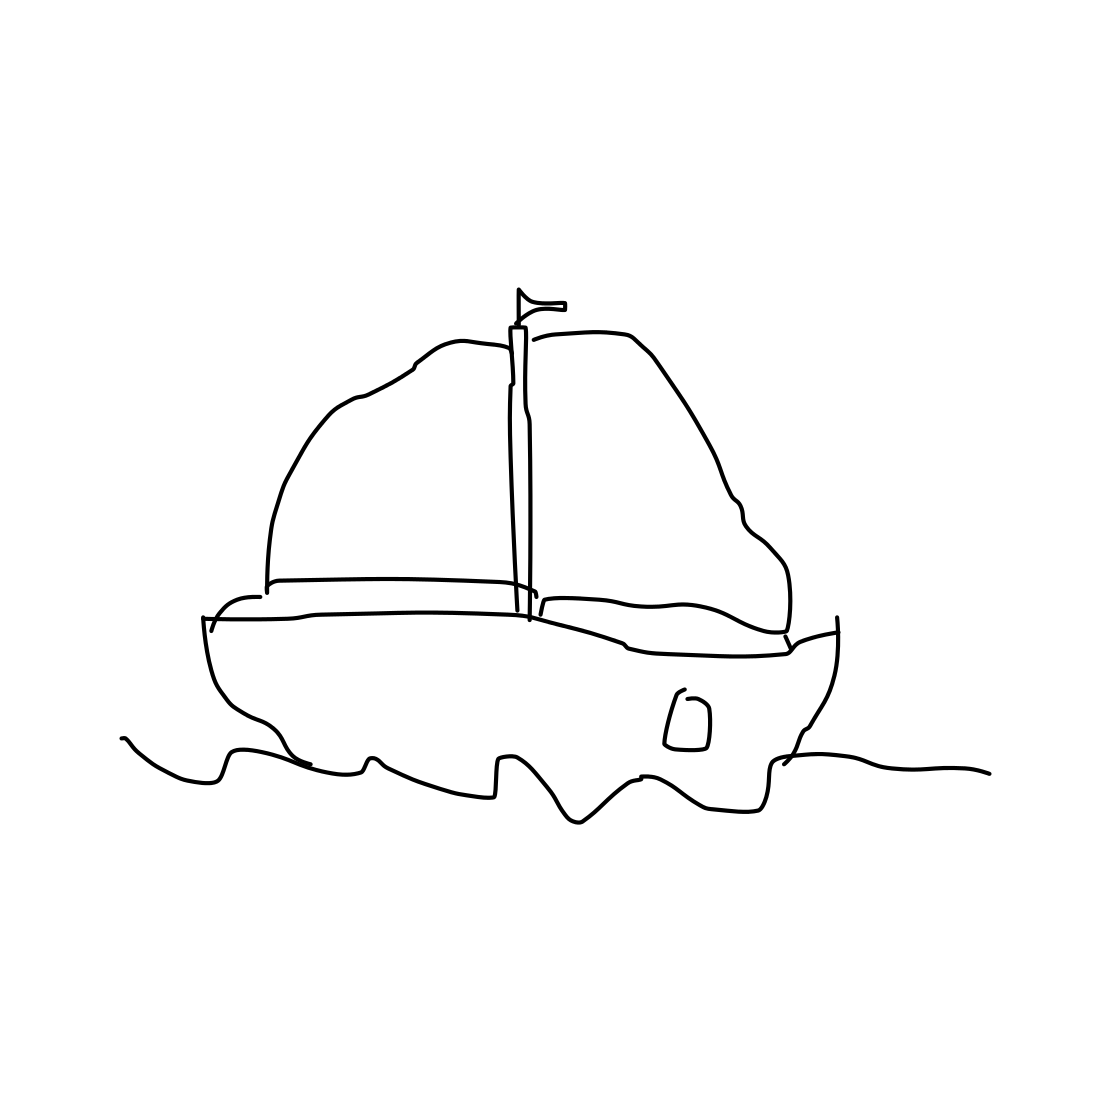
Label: ship